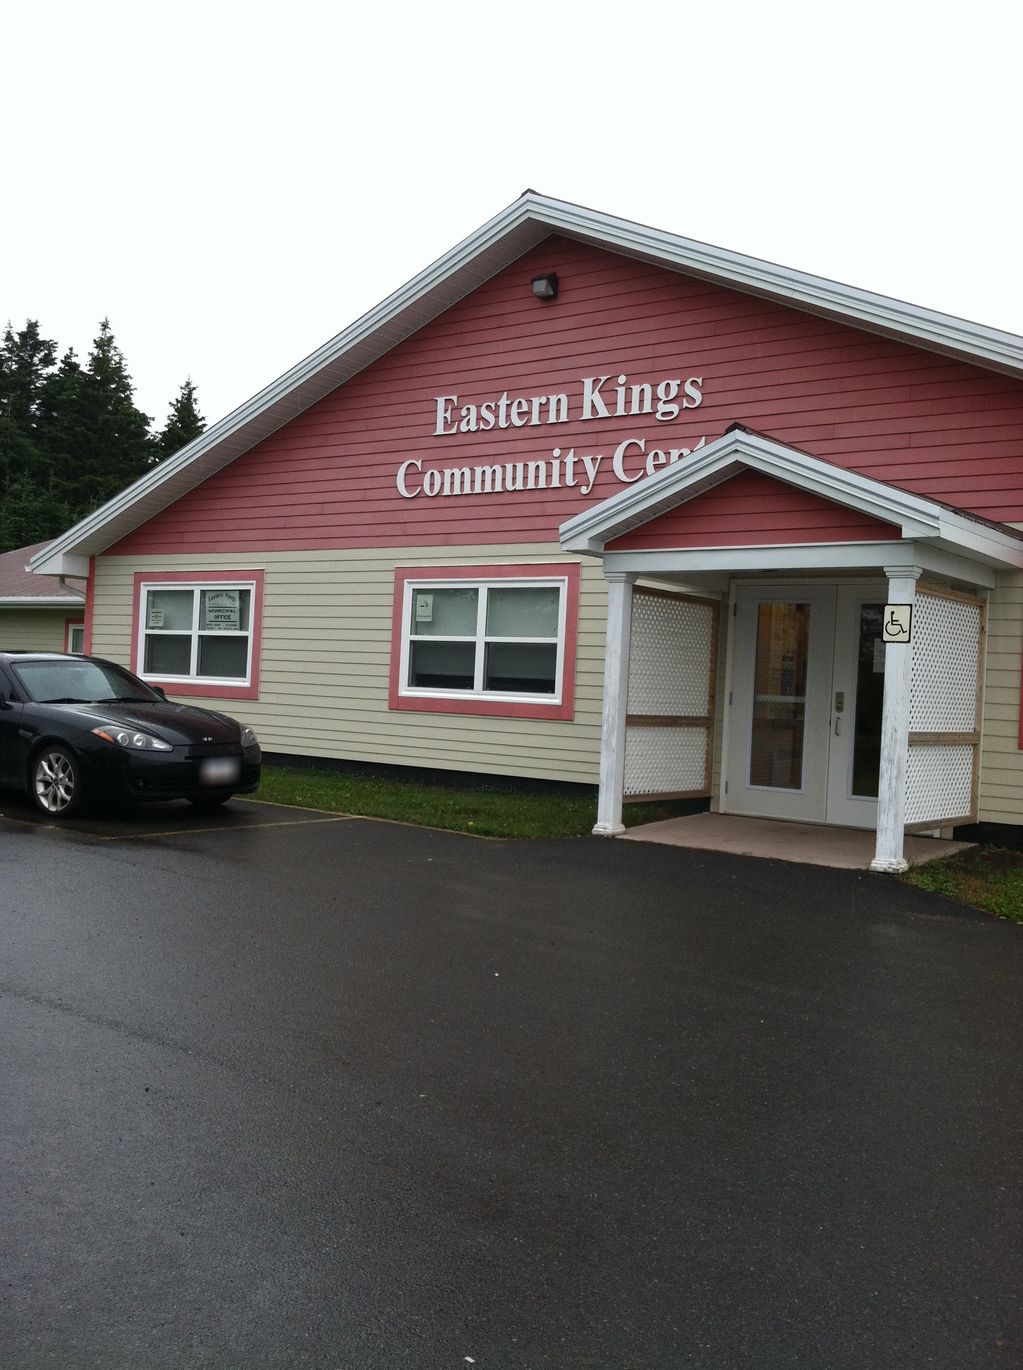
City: charlottetown